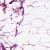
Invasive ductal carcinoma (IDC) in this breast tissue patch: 0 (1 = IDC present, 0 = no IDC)